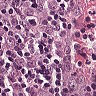
Metastatic tissue present: yes